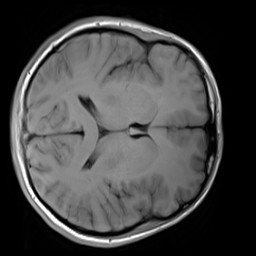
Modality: T1w
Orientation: axial
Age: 27
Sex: male
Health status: healthy
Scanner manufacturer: siemens
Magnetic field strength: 3 T
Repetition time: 4.1 s
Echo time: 0.0085 s